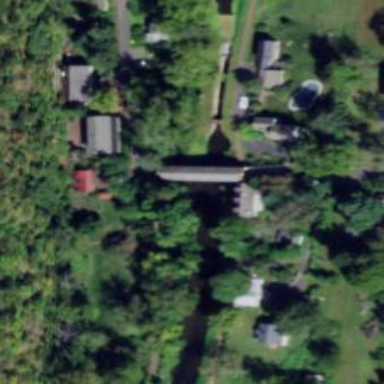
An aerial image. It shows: Covered bridge on residential road.